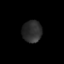
Tissue: skin
Cell type: Epithelial cells
Senescence score: 0.2827
Nuclear area (px): 422
Mean DAPI intensity: 44.256